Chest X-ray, PA view. Patient: 29 years old, sex F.
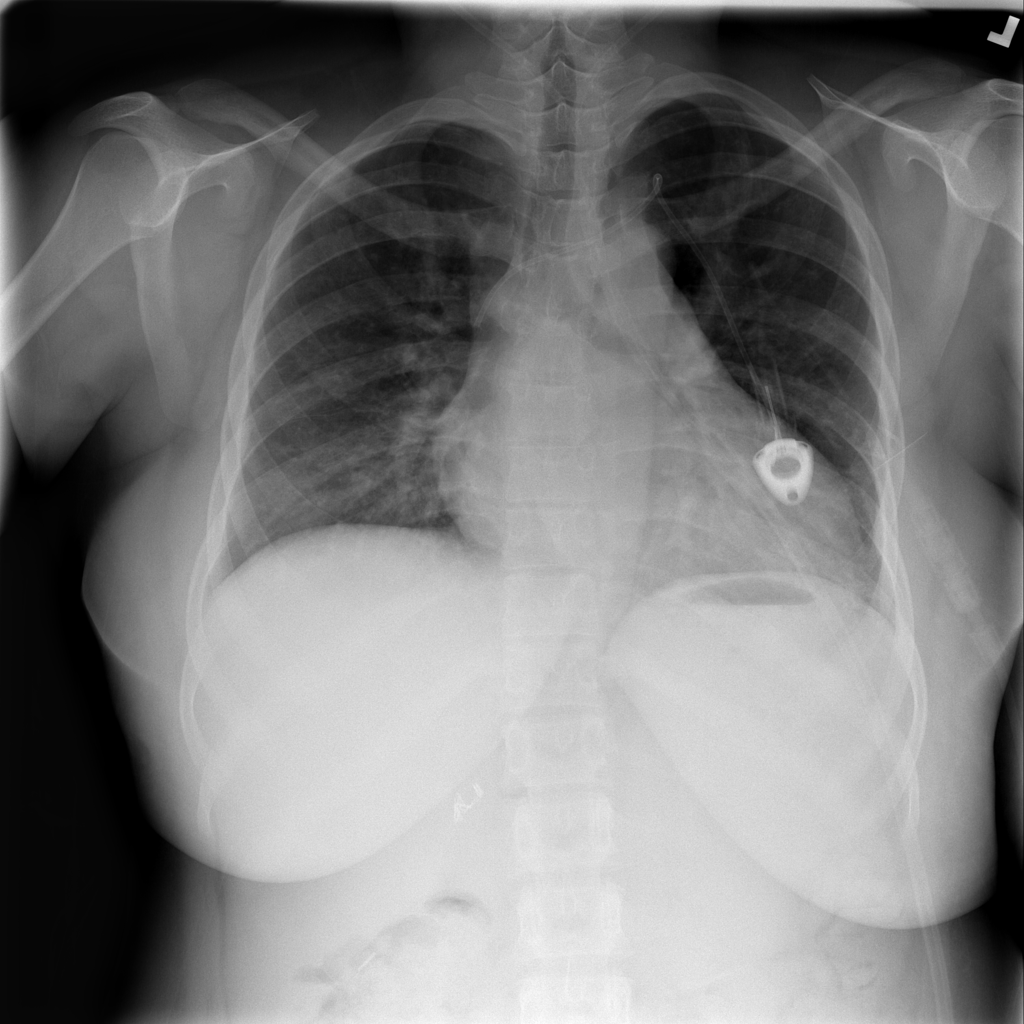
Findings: No Finding